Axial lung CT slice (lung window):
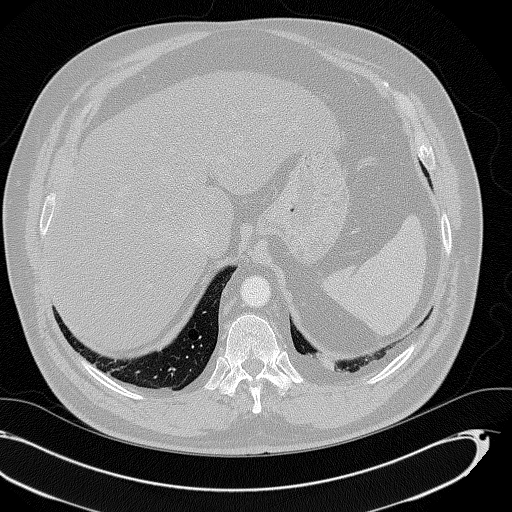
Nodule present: no